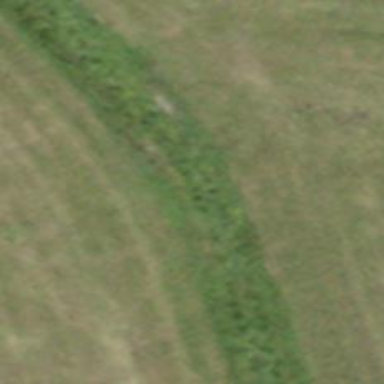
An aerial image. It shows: Ditch in the surroundings.